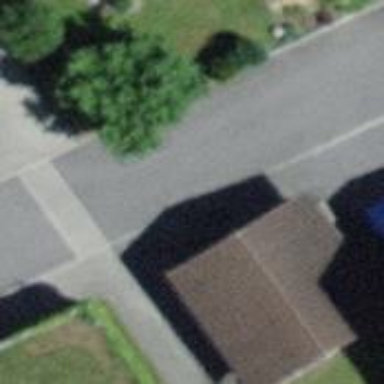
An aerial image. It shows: Garage building.